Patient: sex M, age 42
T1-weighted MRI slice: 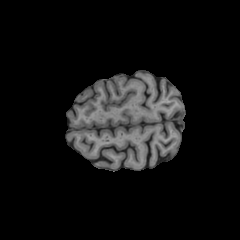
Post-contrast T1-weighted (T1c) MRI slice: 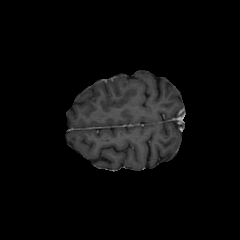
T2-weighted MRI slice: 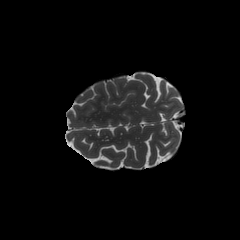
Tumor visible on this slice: no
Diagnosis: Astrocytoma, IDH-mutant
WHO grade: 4